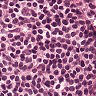
Metastatic tissue present: no